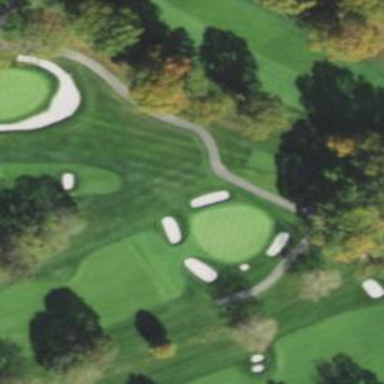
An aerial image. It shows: Pathway for golfing.